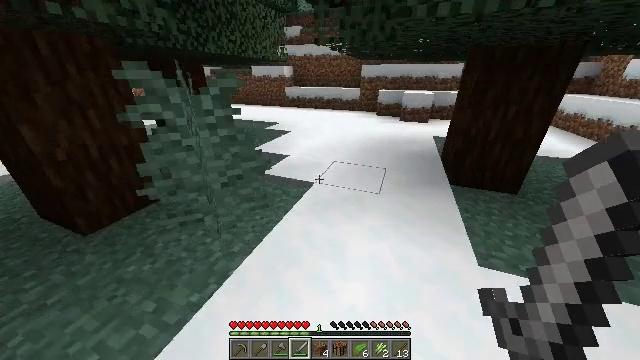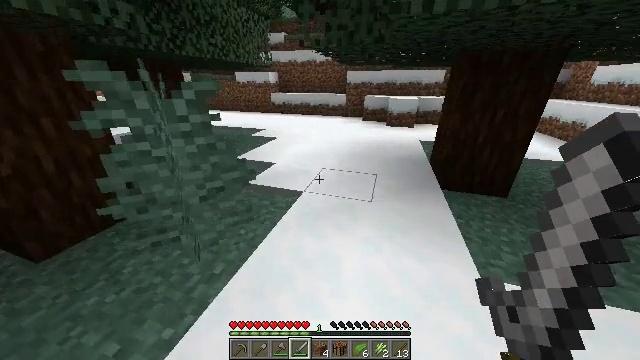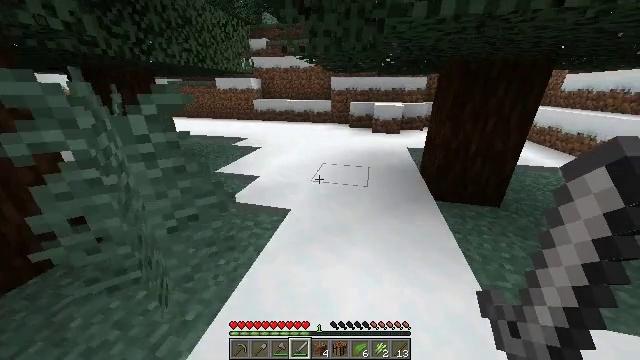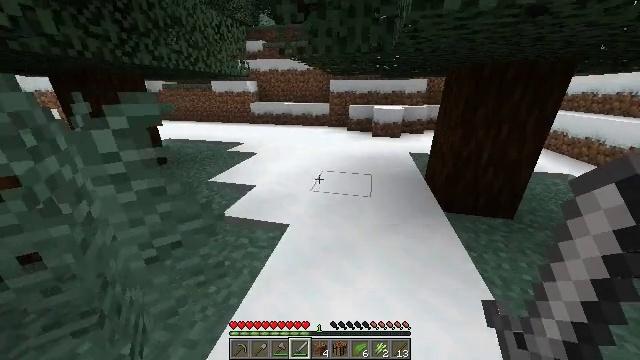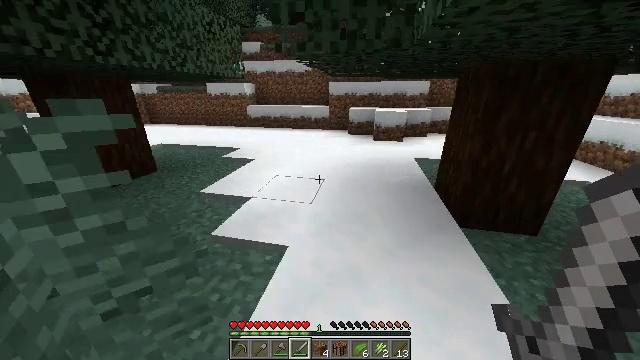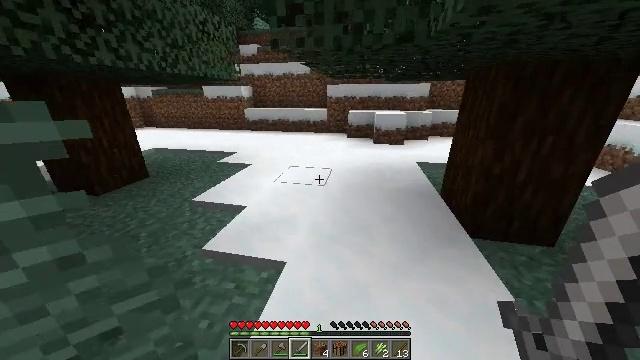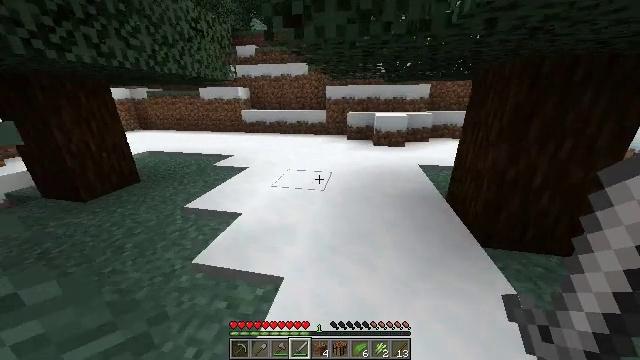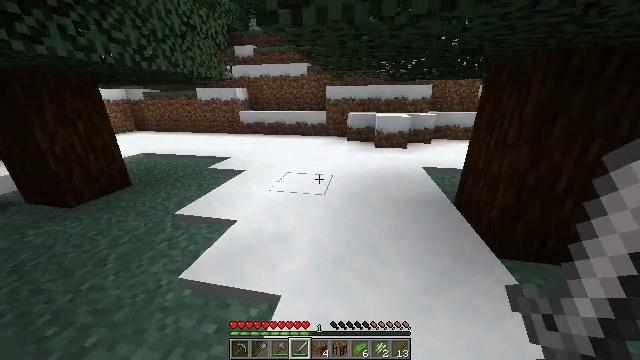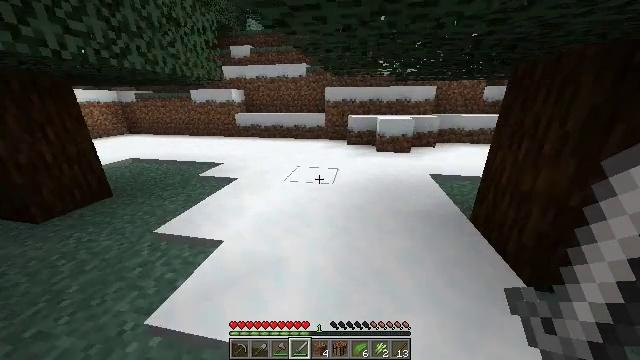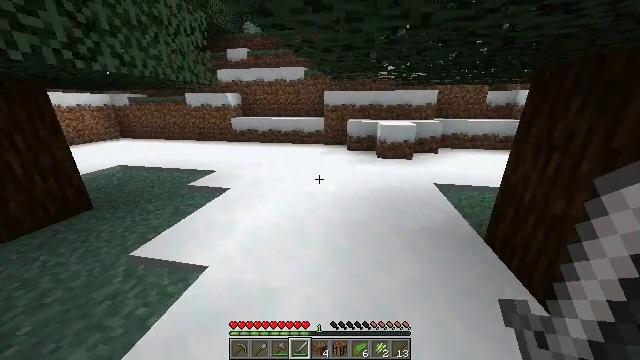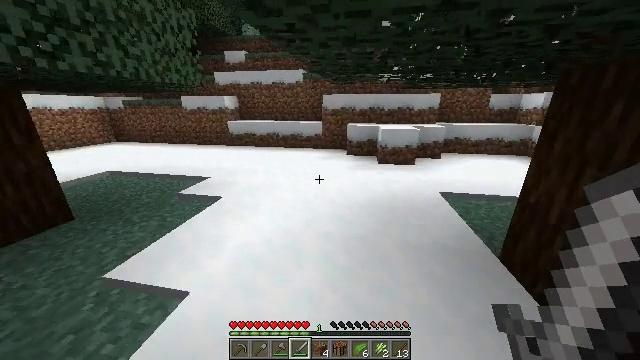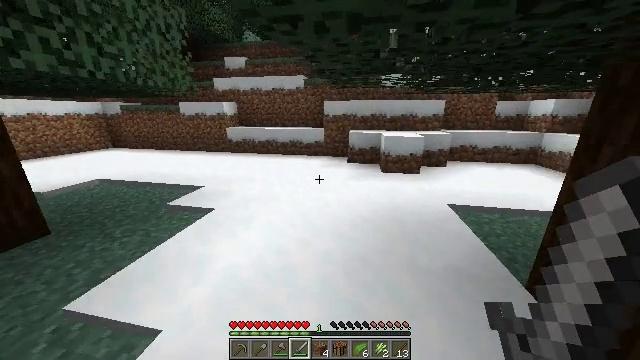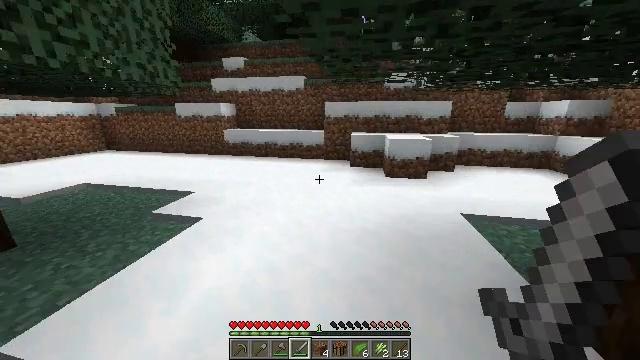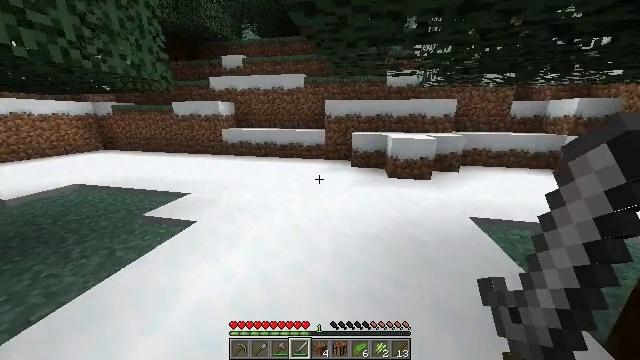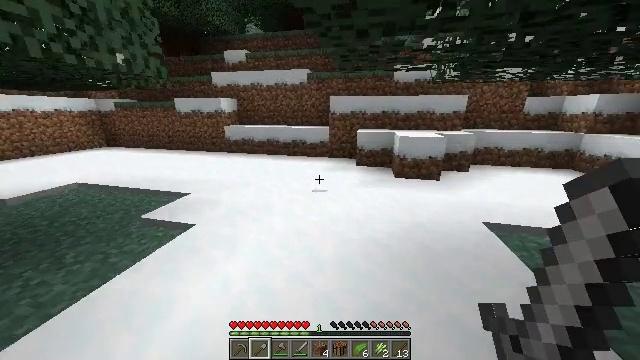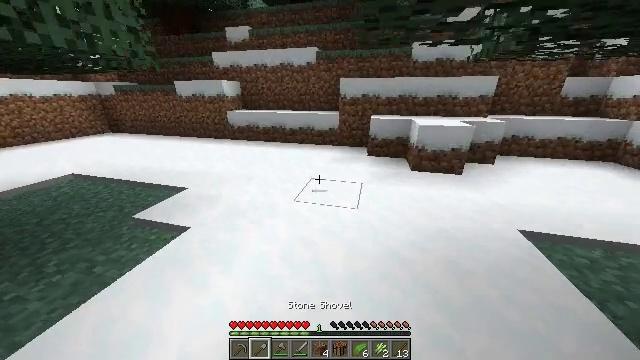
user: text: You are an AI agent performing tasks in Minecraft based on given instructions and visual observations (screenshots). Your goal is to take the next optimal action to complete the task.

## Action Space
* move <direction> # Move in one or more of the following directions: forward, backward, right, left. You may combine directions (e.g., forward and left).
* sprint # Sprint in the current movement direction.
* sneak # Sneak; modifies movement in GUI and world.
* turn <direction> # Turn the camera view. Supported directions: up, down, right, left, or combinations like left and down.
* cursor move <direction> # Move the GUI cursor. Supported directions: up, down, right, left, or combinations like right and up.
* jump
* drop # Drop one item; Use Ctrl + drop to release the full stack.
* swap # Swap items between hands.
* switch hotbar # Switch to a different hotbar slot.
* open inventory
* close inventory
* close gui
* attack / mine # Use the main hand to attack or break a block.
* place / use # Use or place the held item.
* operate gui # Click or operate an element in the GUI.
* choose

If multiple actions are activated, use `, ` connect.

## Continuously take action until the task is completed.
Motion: motion action
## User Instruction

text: Gather snow with a shovel.
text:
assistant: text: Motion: move forward, sprint, turn right and up
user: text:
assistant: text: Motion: move forward, sprint, turn right and up
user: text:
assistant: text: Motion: move forward, sprint
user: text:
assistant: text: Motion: move forward, sprint
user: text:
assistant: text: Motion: move forward, sprint
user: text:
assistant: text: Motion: move forward, sprint
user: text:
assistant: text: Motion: move forward, sprint
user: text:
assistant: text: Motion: move forward, sprint
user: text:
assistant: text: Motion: move forward, sprint
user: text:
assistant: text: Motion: move forward, sprint
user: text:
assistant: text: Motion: move forward, turn up
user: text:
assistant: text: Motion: move forward
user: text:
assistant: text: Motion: move forward
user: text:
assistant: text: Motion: move forward, turn left, switch to hotbar 2
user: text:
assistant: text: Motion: move forward, turn left and down, switch to hotbar 2
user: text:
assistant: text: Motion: move forward, turn left and down, switch to hotbar 2
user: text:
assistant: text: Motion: move forward, turn down, switch to hotbar 2
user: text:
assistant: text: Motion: move forward, turn down, switch to hotbar 2
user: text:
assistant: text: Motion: move forward, turn right
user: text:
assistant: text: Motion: move forward
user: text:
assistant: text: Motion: move forward
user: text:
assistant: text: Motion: move forward
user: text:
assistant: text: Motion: move forward and move left
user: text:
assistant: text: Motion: move forward and move left, turn right and down
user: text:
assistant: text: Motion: move forward and move left, turn right and down
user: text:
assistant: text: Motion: move forward and move left, turn right and down
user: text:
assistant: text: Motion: move forward, turn right and down
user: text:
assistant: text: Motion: turn right and down
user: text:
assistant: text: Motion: turn right and down, attack / mine
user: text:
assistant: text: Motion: turn down, attack / mine